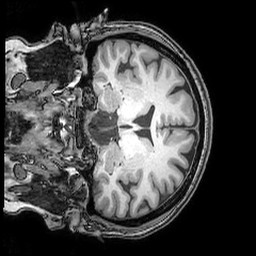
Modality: T1w
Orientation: coronal
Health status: ill
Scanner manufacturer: philips
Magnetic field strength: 3 T
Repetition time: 0.007 s
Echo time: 0.0035 s